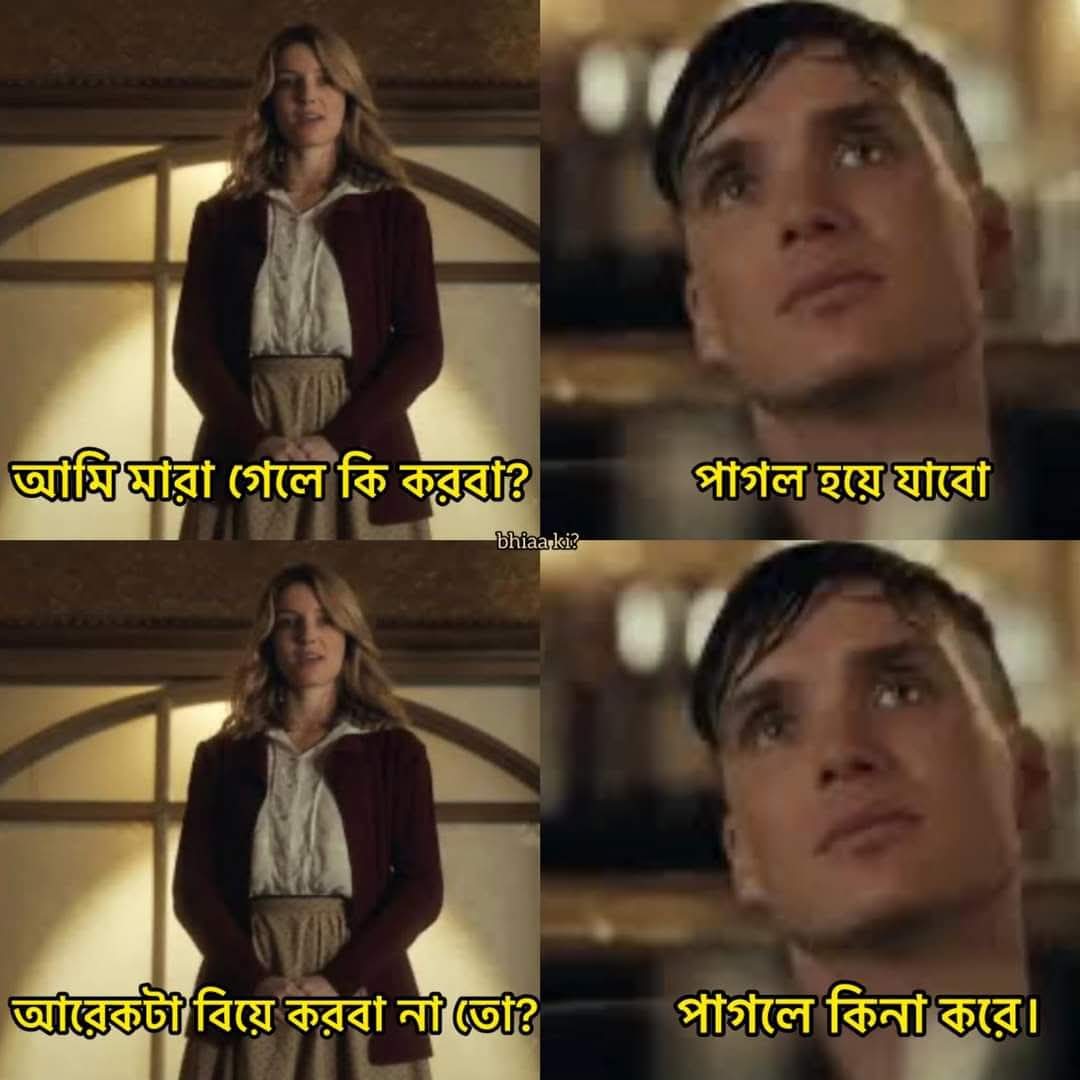
Text: আমি মারা গেলে কি করবা?
পাগল হয়ে যাবো
আরেকটা বিয়ে করবা না তো?
পাগলে কিনা করে।
Label: Hate
Hate category: Personal Offence
Targeted group: Community